Question: I'm trying to use <URL> with no problem, but I'm not sure how to do feature detection with a pseudo-element like that.
<URL>
(<URL>
wow, even the platform preview of IE10 has support for this, what's up with that webkit?!

( solutions moved to answer below)
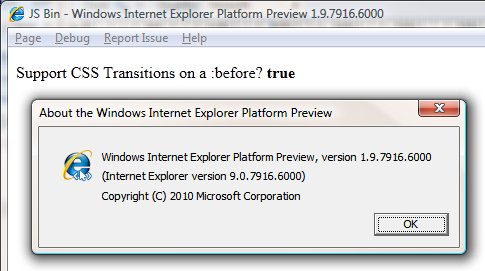
Answer: Thanks to <URL> here's the jQuery version:
'''
$(function() {
var isTransitionSupported = (function (pseudo, transProp, transPropStart, transPropEnd) {
var id = pseudo + transProp + '-' + (new Date()).valueOf(),
prefixes = ['o', 'ms', 'moz', 'webkit'],
prop = "transition: " + transProp + " 99s linear;",
allprops = (function () {
var props = "";
for (var l = prefixes.length; l--;) {
props += "-" + prefixes[l] + "-" + prop;
}
return props + prop;
}()),
$css = $("<style>" +
"#" + id + "{position:absolute;left:-999em;}" +
"#" + id + ":" + pseudo + "{display:block;content:'M';" + transProp + ":" + transPropStart + ";}" +
"#" + id + ".t:" + pseudo + "{" + allprops + transProp + ":" + transPropEnd + ";}" +
"</style>"),
$bct = $('<div id="' + id + '" />');
$css.appendTo("head");
$bct.appendTo("body");
try {
// get style value before any changes
window.getComputedStyle($bct[0], ':' + pseudo).getPropertyValue(transProp);
$bct.addClass("t");
// test style after changes
return (window.getComputedStyle($bct[0], ':' + pseudo).getPropertyValue(transProp) !== transPropEnd);
} catch (e) {}
return false;
}("before", "width", "0px", "1000px"));
});
'''
<URL>:
'''
var isTransitionSupported = (function (pseudo, transProp, transPropStart, transPropEnd) {
var ticks = (new Date()).valueOf(),
id = pseudo + transProp + '-' + ticks,
prefixes = ['o', 'ms', 'moz', 'webkit'],
prop = "transition: " + transProp + " 99s linear;",
allprops = (function () {
var props = "";
for (var l = prefixes.length; l--;) {
props += "-" + prefixes[l] + "-" + prop;
}
return props + prop;
}()),
body = document.body || document.createElement('body'),
node = document.createElement('div'),
css = "<style>" +
"#" + id + "{position:absolute;left:-999em;}" +
"#" + id + ":" + pseudo + "{display:block;content:'M';" + transProp + ":" + transPropStart + ";}" +
"#" + id + ".t" + ticks + ":" + pseudo + "{" + allprops + transProp + ":" + transPropEnd + ";}" +
"</style>",
bct = document.createElement('div'),
isSupported = false;
bct.id = id;
node.innerHTML += css;
node.appendChild(bct);
body.appendChild(node);
try {
// get style value before any changes
window.getComputedStyle(bct, ':' + pseudo).getPropertyValue(transProp);
bct.className += "t" + ticks;
// test style after changes
isSupported = (window.getComputedStyle(bct, ':' + pseudo).getPropertyValue(transProp) !== transPropEnd);
} catch (e) {}
node.parentNode.removeChild(node);
return isSupported;
}("before", "width", "0px", "1000px"));
document.documentElement.className += ' ' + (isTransitionSupported ? '' : 'no-') + "pseudo-trans";
'''
Here's <URL>, if anyone wants to fork and improve it.